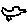
Label: bird